Aerial crown-view tile of a tropical tree (Barro Colorado Island, Panama), acquired 20250616:
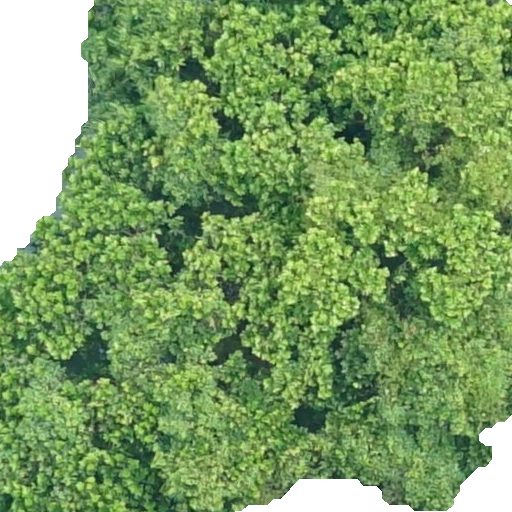
Species: Anacardium excelsum
GBIF accepted scientific name: Anacardium excelsum
Crown area: 415.62 m²